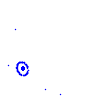
Particle: electron